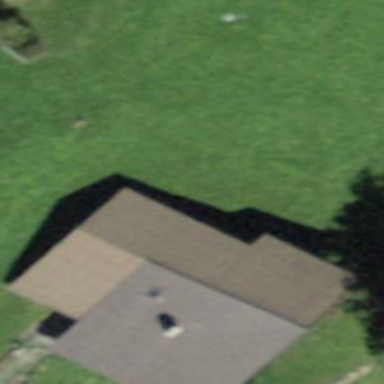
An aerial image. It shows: Farm building.